Aerial crown-view tile of a tropical tree (Barro Colorado Island, Panama), acquired 20250715:
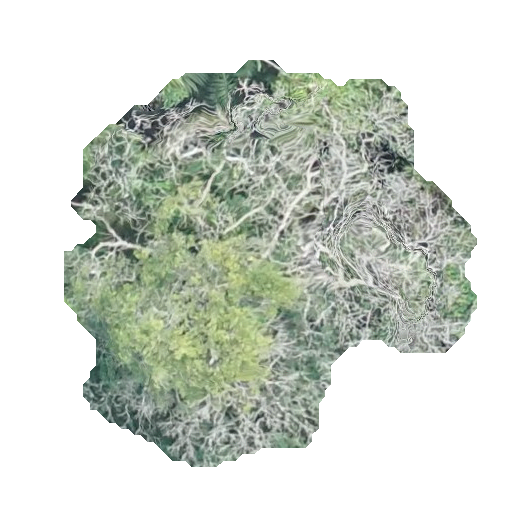
Species: Tabebuia rosea
GBIF accepted scientific name: Tabebuia rosea
Crown area: 174.623 m²